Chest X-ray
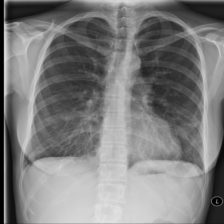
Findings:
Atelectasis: negative
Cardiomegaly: negative
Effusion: negative
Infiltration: negative
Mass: negative
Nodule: negative
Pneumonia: negative
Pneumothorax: negative
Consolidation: negative
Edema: negative
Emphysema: negative
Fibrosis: negative
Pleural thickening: negative
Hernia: negative